Question: I have created a derived class from UITableView which will contain some custom logic. But I am not sure how to get it to populate cells.
h. file:
'''
@interface MetricsView : UITableView {
@private
NSMutableArray *_items;
}
@end
'''
m. file:
'''
@implementation MetricsView
//this gets called
- (id)initWithCoder:(NSCoder *)aDecoder
{
self = [super initWithCoder:aDecoder];
if (self) {
_items = [[NSMutableArray alloc]initWithObjects:@"Name:", nil];
}
return self;
}
//this never gets called??
- (NSInteger)numberOfSectionsInTableView:(UITableView *)tableView
{
return 1;
}
//this never gets called??
- (NSInteger)tableView:(UITableView *)tableView numberOfRowsInSection:(NSInteger)section
{
return [_items count];
}
//this never gets called??
-(UITableViewCell *)tableView:(UITableView *)tableView cellForRowAtIndexPath:(NSIndexPath *)indexPath
{
NSString *cellIdentifier = @"MetricsViewCell";
MetricsViewCell *cell = [tableView dequeueReusableCellWithIdentifier:cellIdentifier];
[cell setupWithName:[_items objectAtIndex:0] withData:[_items objectAtIndex:0]];
return cell;
}
@end
'''
I created MetricsView on top of my ViewController. Here's what storyboard looks like:

Do I need to add some custom initialization code inside ViewController.m?
Thanks.
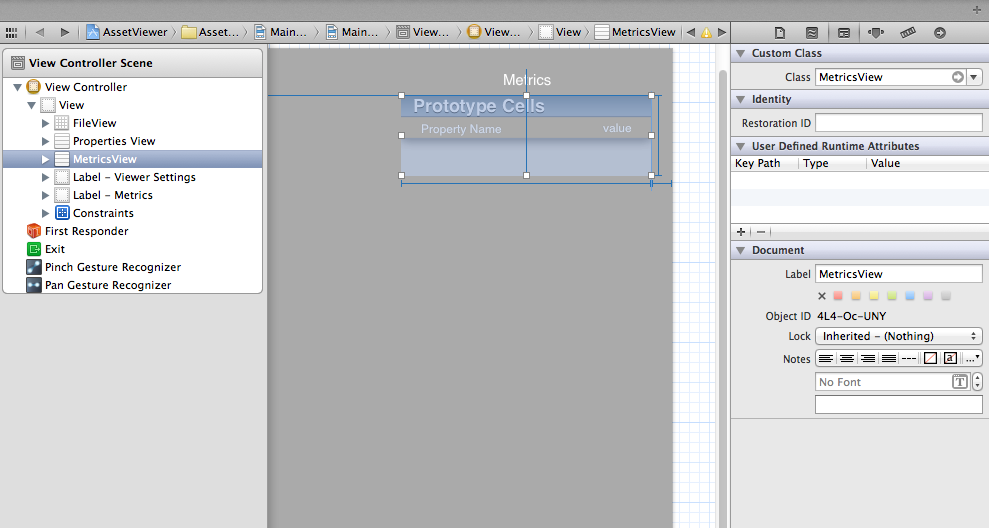
Answer: Well let's put things straight. Your 'UITableView' is the view. You can indeed subclass it but it does not seems to be what you want. What I feel you're trying to do is create your custom 'UITableView' 'delegate' and 'dataSource'. Meaning a custom class that does obey to those two protocol. You don't need to subclass your UITableView but you need to set your custom class to be the delegate of your 'UITableView'. And in this class you will be able to implement the method you're trying to implement (-cell for row at index path, -number of row in section, -number of section). What you need is to subclass the well where your tableview will get the water (water being info on what to put in the cell and how many cell to create). I hope this will help!